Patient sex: M
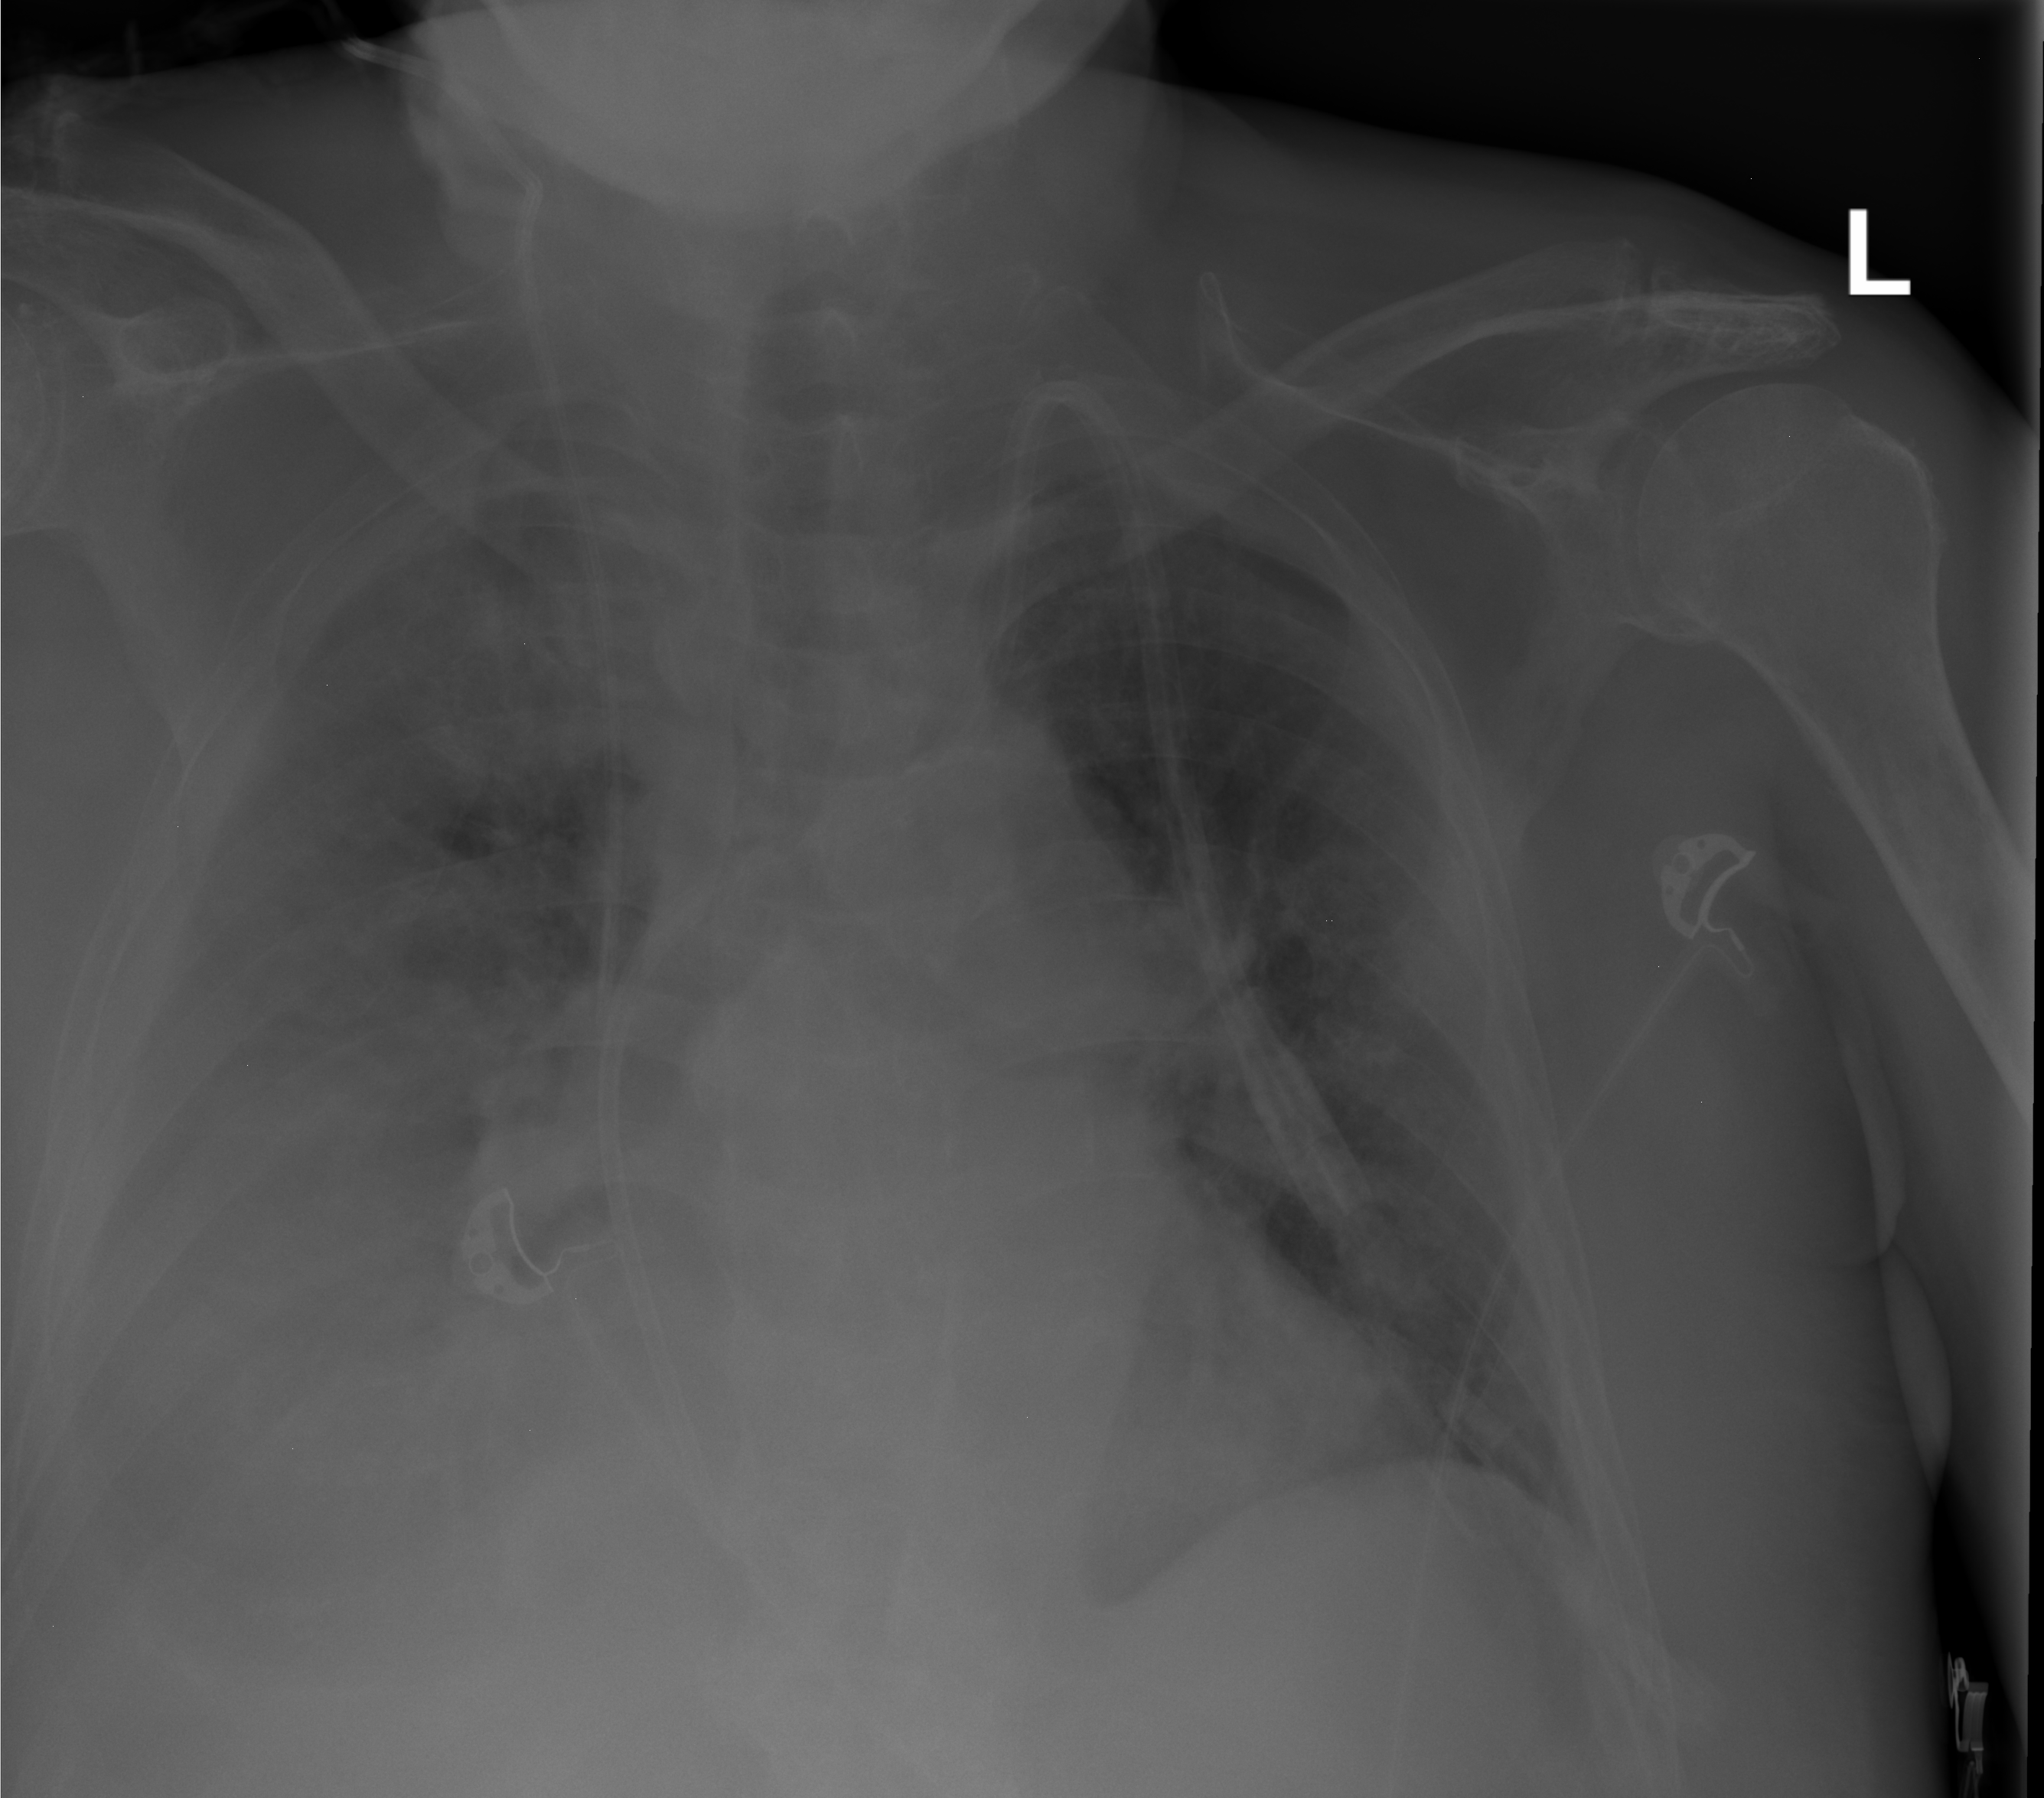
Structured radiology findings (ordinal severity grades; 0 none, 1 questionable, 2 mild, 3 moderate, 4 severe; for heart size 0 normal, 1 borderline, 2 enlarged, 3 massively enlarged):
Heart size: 2
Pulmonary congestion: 3
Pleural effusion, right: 3
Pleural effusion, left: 0
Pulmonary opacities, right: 2
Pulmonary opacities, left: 0
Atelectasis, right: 3
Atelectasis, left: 0